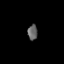
Tissue: prostate
Cell type: T cells
Senescence score: 0.8389
Nuclear area (px): 150
Mean DAPI intensity: 96.54